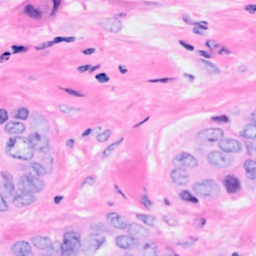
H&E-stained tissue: Breast